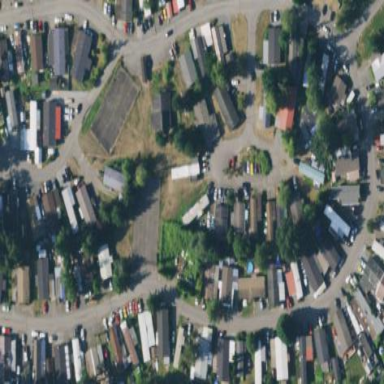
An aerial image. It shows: Residential area known as trailer park.